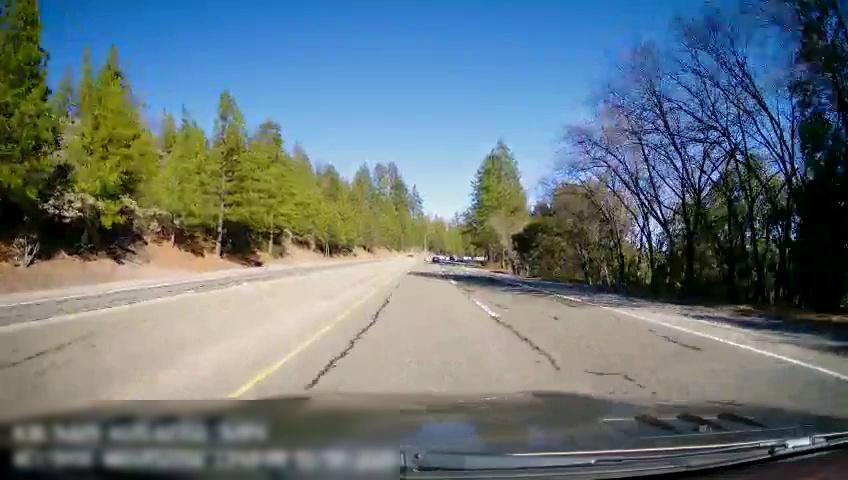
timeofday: Day
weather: Sunny
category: Drivable Space
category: Drivable Space
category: Lanes | Current Lane
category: Lanes | Current Lane
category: Lanes | Alternate Lane
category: Lanes | Opposite Lane